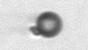
Label: bead